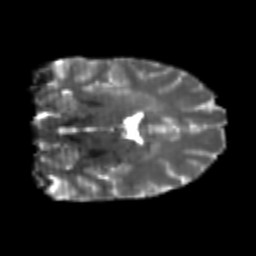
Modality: T2w
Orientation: coronal
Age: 20
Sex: female
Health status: healthy
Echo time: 0.074 s